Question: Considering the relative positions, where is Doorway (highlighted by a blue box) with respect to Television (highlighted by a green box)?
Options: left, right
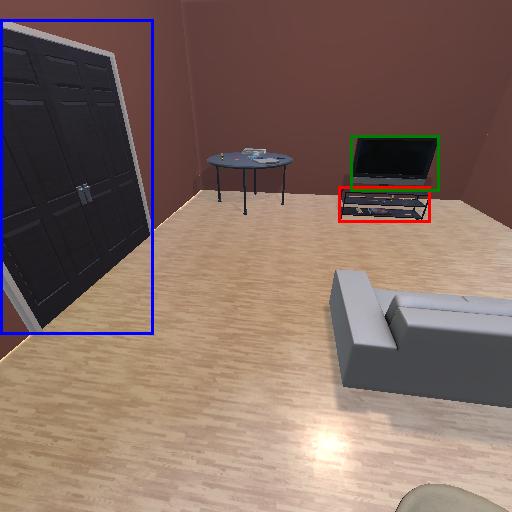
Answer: left